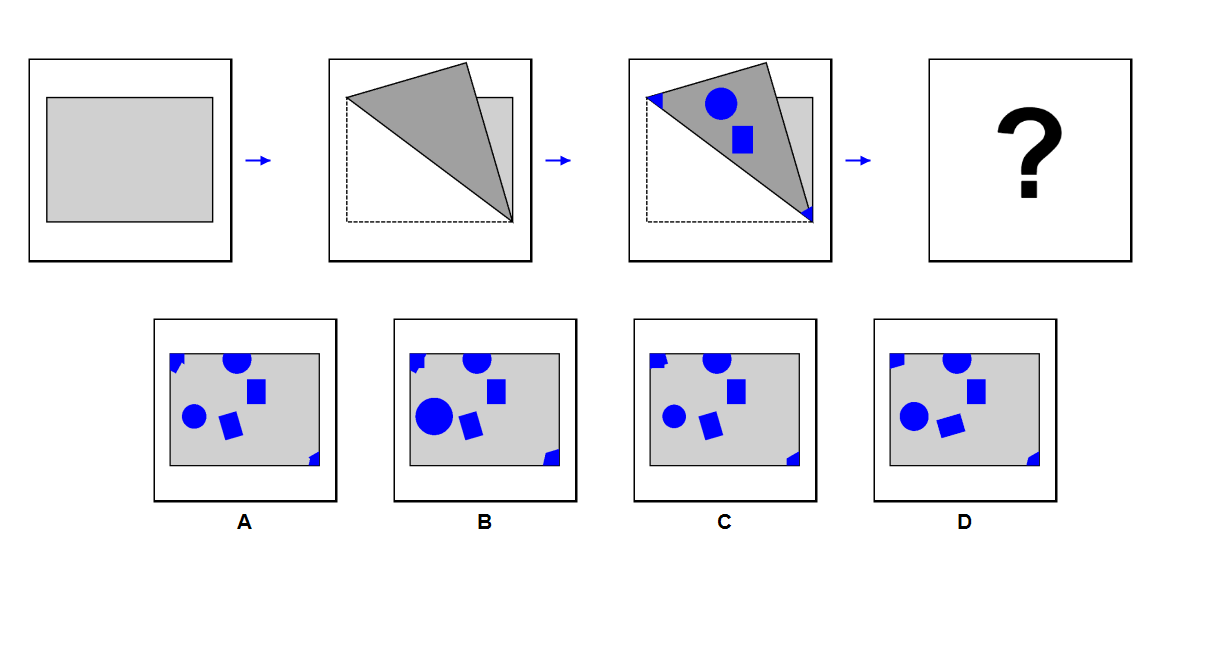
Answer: D